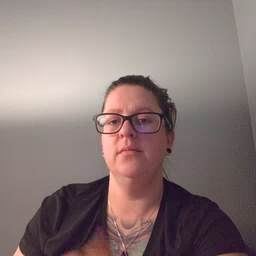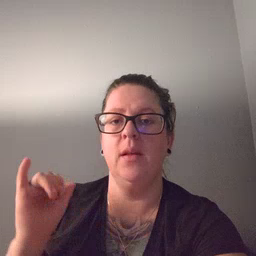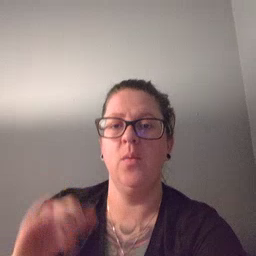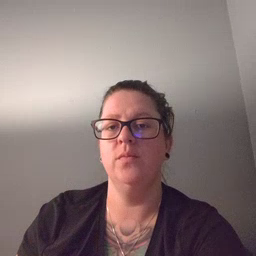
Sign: yellow